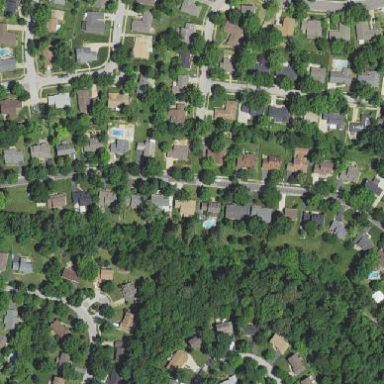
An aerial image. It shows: This residential area consists of single-family homes.